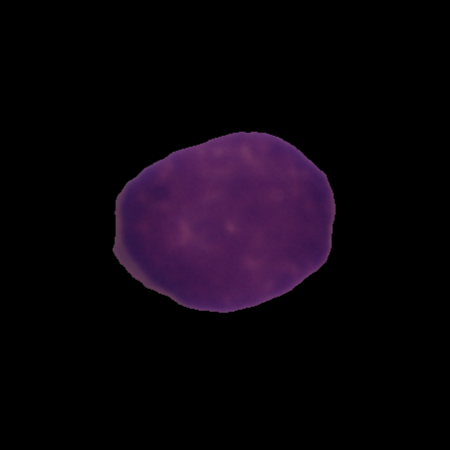
Label: healthy